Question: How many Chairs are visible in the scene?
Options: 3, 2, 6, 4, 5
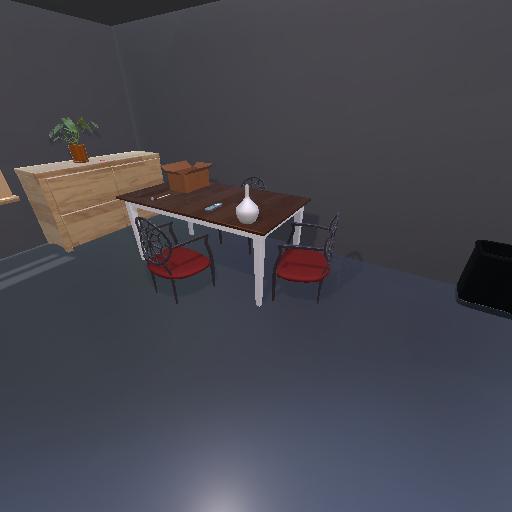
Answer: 3